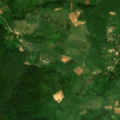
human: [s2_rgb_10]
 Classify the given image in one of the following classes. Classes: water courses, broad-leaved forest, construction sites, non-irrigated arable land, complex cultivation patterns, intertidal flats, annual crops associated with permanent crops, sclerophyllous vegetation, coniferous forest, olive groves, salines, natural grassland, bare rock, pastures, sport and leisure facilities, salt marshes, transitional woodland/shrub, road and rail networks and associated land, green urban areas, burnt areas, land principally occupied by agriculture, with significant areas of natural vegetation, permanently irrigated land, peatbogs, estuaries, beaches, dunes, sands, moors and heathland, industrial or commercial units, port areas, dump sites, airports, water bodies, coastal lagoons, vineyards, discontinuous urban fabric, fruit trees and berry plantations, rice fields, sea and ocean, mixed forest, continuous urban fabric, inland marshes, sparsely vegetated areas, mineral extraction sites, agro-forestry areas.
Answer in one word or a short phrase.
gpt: pastures, land principally occupied by agriculture, with significant areas of natural vegetation, broad-leaved forest